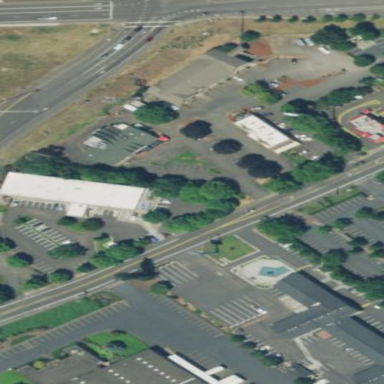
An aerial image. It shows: Retail area.